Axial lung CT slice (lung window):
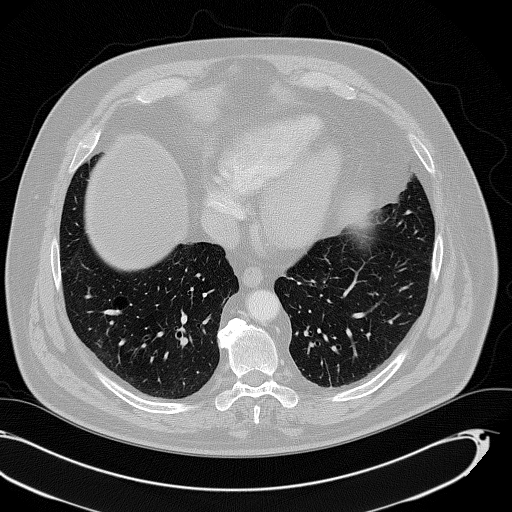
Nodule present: no